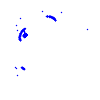
Particle: electron